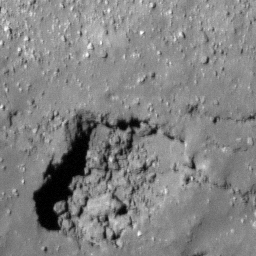
Pit: Tharp 2
Host crater: Tharp
Host type: impact_melt
Lunar coordinates: latitude -30.539, longitude 145.555